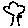
Label: tree